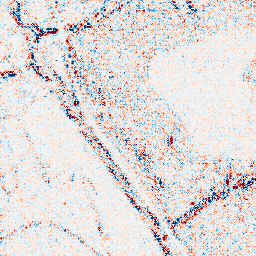
Category: wavelet
Decomposition family: wavelet_reverse_biorthogonal
Decomposition parameters: wavelet: rbio5.5
level: 1
Upsampling method: bspline
Upsampling parameters: scale: 8
Upsampling scale: 8